Interaction volume radius: 5 \u00c5
Interaction volume height: 15 \u00c5
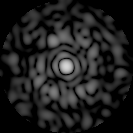
Disorder parameter: 0.8205